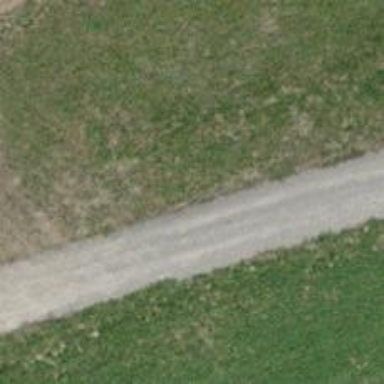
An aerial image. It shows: Track with pebblestone surface graded as grade3.